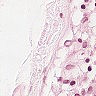
Metastatic tissue present: no